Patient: sex F, age 60
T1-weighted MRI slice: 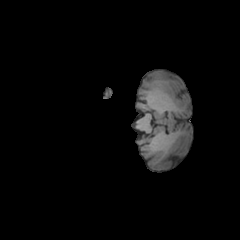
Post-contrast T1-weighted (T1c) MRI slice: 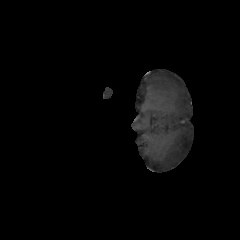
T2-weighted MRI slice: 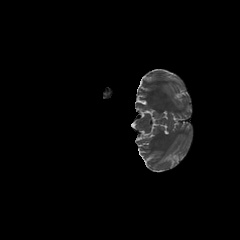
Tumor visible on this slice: no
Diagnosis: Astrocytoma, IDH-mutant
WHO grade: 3